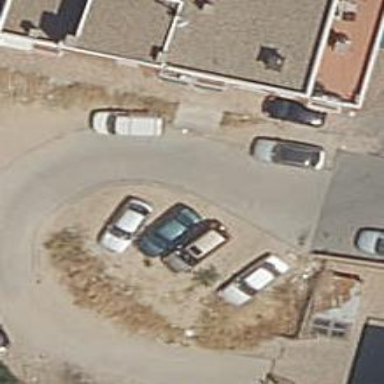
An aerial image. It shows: Parking area with dirt/sand surface.